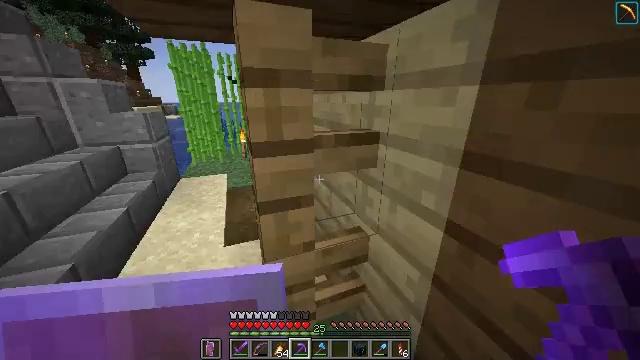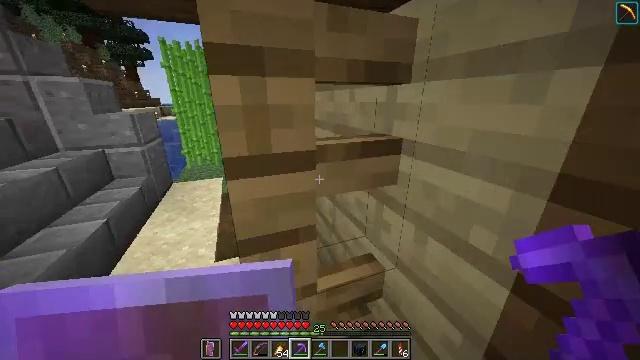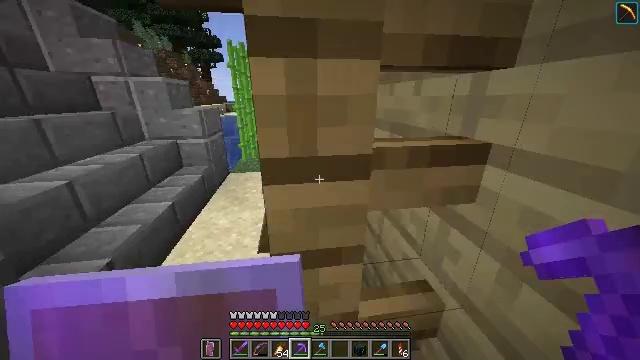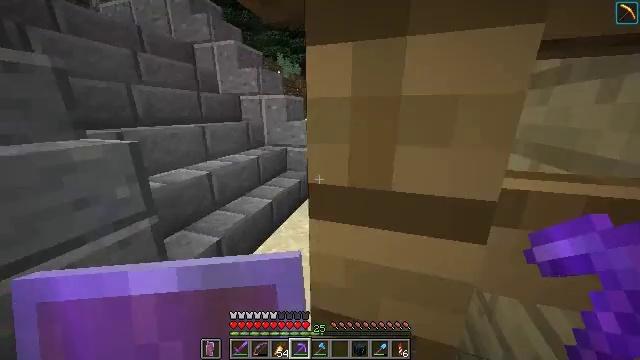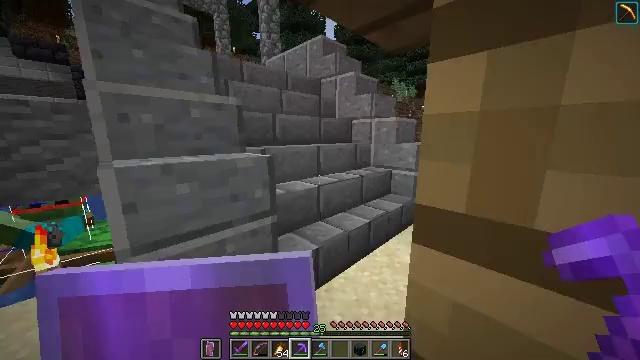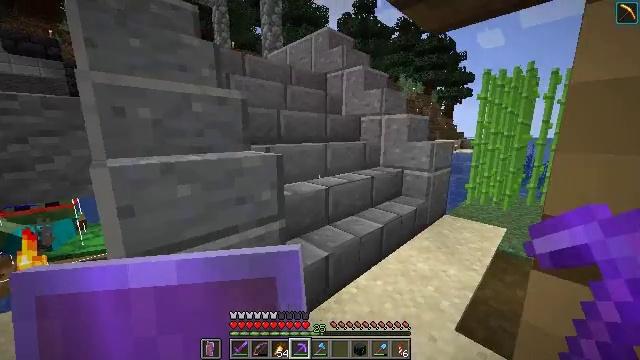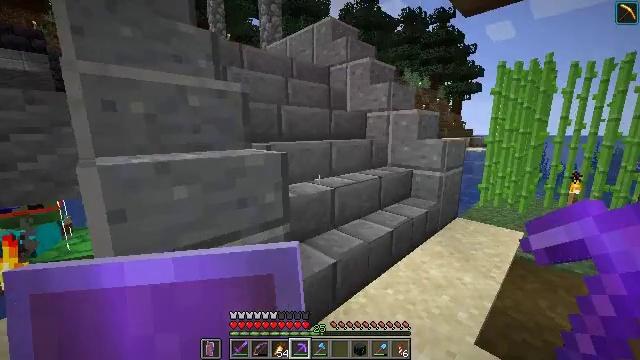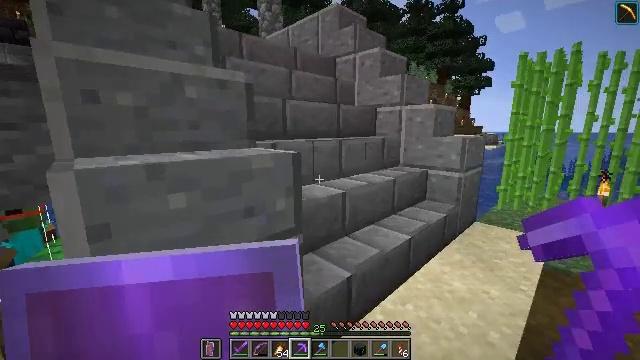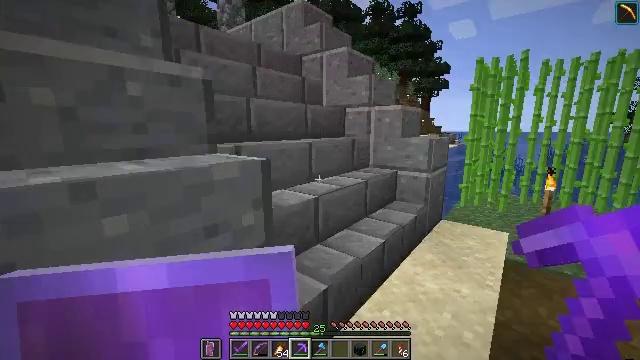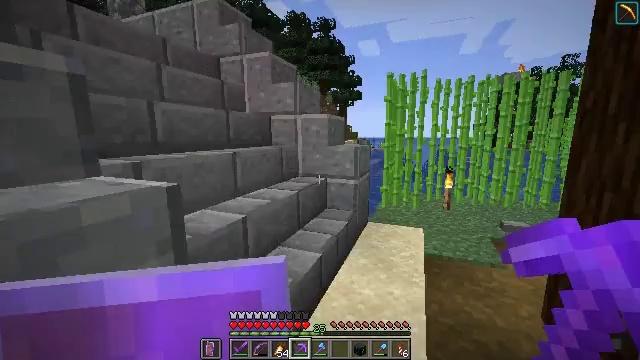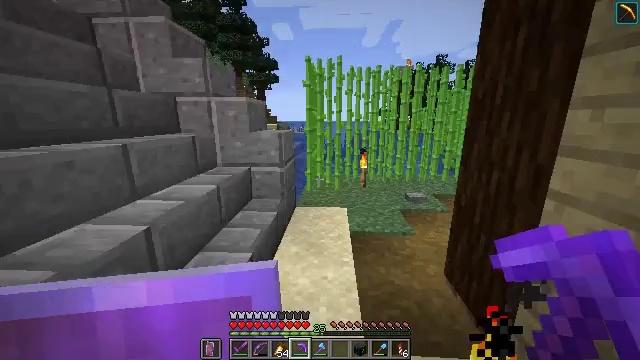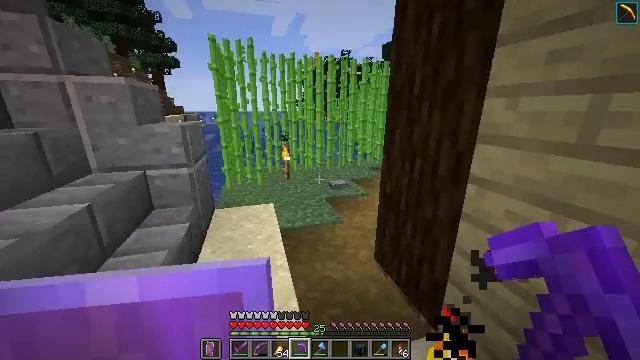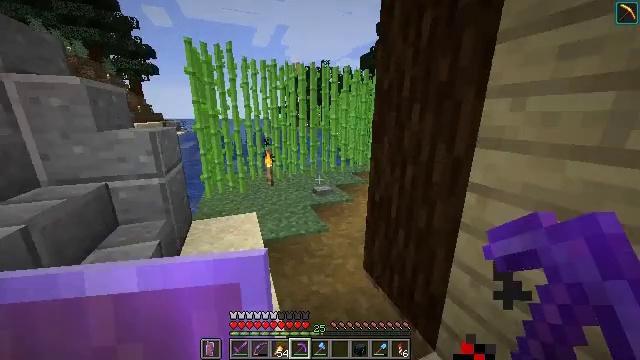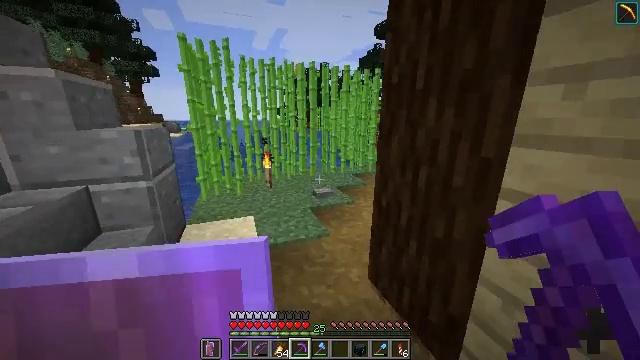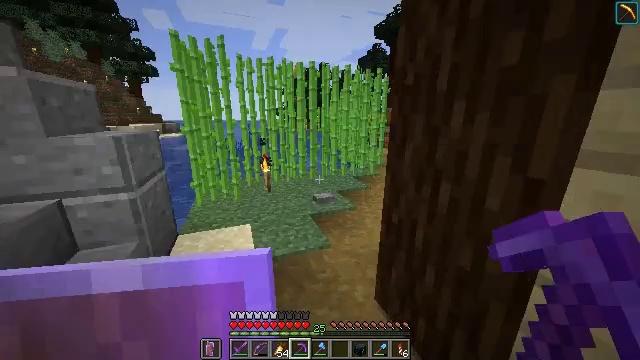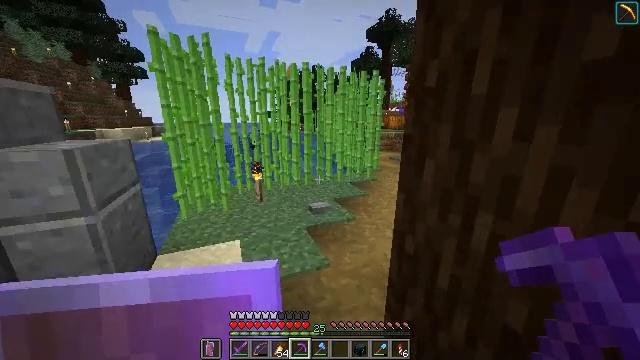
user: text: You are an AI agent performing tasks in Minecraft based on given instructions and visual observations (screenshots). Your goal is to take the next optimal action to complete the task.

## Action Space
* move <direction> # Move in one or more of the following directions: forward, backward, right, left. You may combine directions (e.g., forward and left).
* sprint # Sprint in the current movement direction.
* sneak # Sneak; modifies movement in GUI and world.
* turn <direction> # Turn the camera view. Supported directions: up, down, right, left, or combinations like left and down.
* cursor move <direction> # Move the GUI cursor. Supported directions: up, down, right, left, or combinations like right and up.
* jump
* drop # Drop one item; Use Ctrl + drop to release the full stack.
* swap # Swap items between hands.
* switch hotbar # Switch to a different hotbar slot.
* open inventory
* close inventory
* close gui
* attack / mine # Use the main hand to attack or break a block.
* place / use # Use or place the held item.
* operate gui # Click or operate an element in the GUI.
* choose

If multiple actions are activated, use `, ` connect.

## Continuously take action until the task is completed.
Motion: motion action
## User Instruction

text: Attack the sticky piston to retrieve it.
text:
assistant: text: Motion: move forward, sprint
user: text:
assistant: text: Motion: move forward, sprint, turn left
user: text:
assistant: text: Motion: move forward, sprint, turn left and up
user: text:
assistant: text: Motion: move forward, sprint, turn left and up
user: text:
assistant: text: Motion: move forward, sprint
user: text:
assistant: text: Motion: move forward, sprint
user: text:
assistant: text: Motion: move forward, sprint
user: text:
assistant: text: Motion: move forward, sprint, turn right
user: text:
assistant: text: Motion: move forward, sprint, turn right and up
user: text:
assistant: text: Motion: move forward, sprint, turn right and down
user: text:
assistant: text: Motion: move forward, sprint, turn right and down
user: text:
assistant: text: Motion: move forward, sprint, turn right and up
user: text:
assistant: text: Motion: move forward, sprint
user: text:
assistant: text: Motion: move forward, sprint
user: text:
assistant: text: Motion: move forward, sprint, turn right
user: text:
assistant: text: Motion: move forward, sprint
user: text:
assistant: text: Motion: move forward, sprint
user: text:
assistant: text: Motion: move forward, sprint
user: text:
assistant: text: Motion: move forward, sprint
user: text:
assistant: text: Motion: move forward, sprint
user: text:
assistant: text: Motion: move forward, sprint, turn right and up
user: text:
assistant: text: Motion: move forward, sprint, turn right and up
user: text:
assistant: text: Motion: move forward, sprint
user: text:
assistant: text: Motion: move forward, sprint
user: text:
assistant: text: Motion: move forward, sprint
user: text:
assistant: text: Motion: move forward, sprint
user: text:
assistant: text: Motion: move forward, sprint
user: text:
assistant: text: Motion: move forward, sprint
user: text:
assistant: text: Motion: move forward, sprint
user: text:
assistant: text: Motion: move forward, sprint